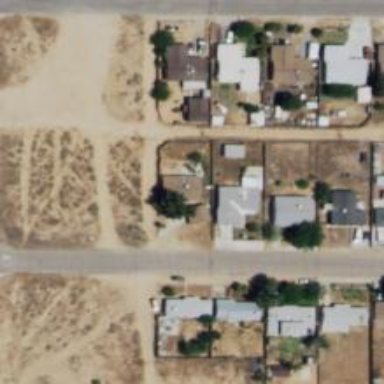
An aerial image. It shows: Alley classified as service road.